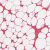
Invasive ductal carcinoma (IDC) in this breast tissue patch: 0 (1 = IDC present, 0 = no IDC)